Field crop: maize
Growth stage: 2
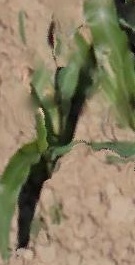
Species: maize